Interaction volume radius: 5 \u00c5
Interaction volume height: 15 \u00c5
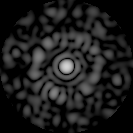
Disorder parameter: 0.8021